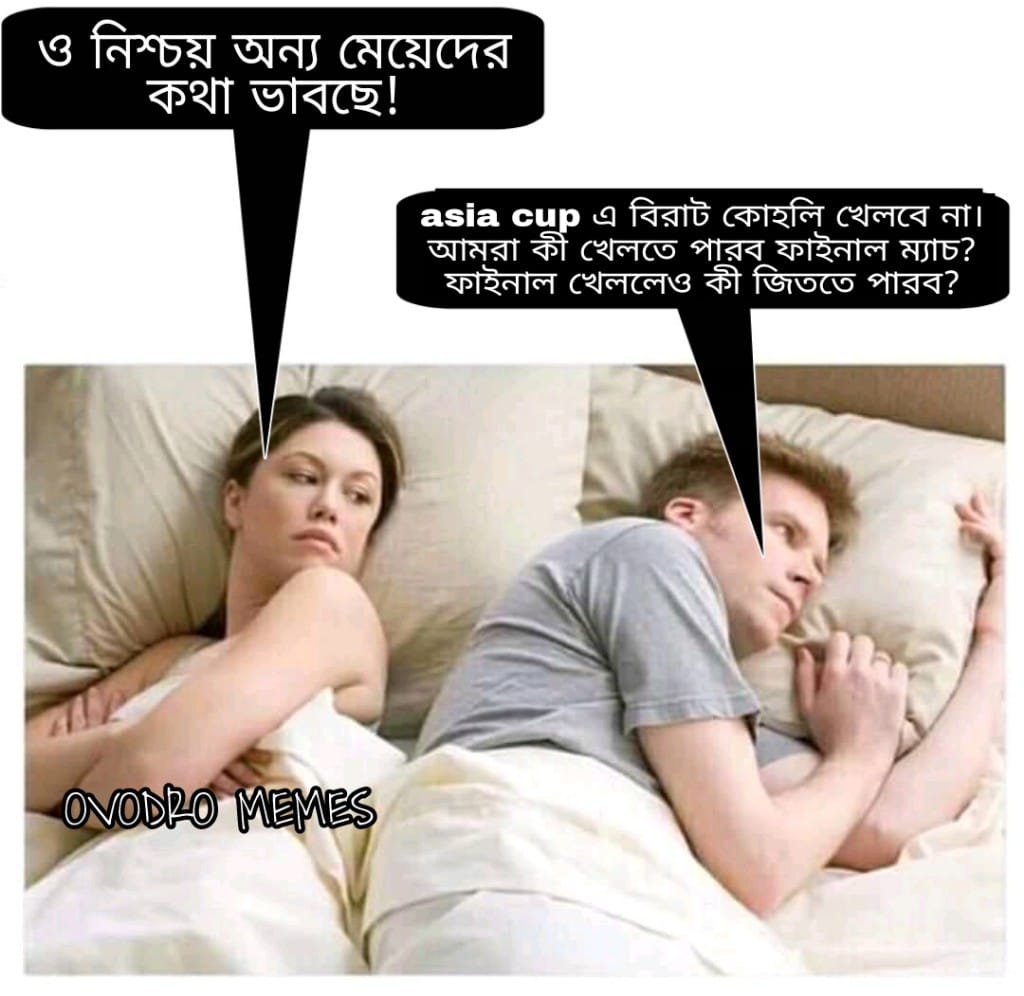
Caption: ও নিশ্চয় অন্য মেয়েদের কথা ভাবছে !   asia cup এ বিরাট কোহলি খেলবে না ।   আমরা কী খেলতে পারব ফাইনাল ম্যাচ ?  ফাইনাল খেললেও কী জিততে পারব ?
Label: non-hate